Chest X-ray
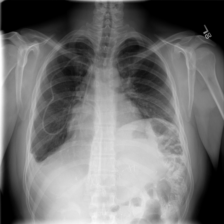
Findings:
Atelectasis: negative
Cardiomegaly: negative
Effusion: negative
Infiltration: negative
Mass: negative
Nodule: negative
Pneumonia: negative
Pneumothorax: negative
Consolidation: negative
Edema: negative
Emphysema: negative
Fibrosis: negative
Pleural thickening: negative
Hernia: negative